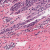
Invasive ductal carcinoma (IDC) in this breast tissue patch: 1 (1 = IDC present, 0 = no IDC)